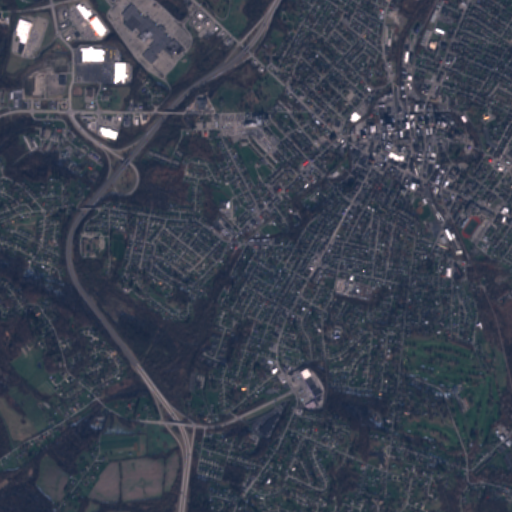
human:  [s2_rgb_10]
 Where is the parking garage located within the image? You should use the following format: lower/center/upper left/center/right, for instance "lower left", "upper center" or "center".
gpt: The parking garage is located in the upper right of the image.
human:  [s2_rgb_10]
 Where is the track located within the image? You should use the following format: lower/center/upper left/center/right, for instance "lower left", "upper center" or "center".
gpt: The track is located in the center right of the image.
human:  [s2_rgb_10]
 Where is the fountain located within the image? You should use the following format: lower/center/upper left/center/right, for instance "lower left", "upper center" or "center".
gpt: The fountain is located in the upper right of the image.
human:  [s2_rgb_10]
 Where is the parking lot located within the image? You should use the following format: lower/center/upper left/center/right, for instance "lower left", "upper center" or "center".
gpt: There is no parking lot in the image.